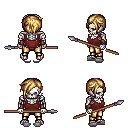
a pixel art fantasy rpg character, male body template, skeleton, maroon pirate shirt, gold greaves, blonde pixie cut hairstyle, cloth bracers, white slippers, spear, four views (front, back, left, right), 2x2 character sprite sheet, small pixel art, hard edges, no anti-aliasing